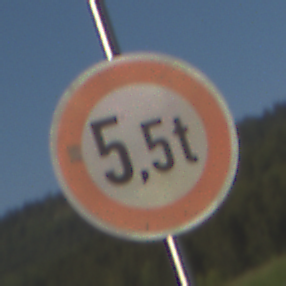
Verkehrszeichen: TatsaechlicheMasse
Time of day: MorningAfternoon
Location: Outdoor (Nature)
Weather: PartlyCloudy
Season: NotSpecified
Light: Natural